Question: I'm using a few functions like
'''
ICollection<ICache> caches = new HashSet<ICache>();
ICollection<T> Matches<T>(string dependentVariableName)
{
return caches
.Where(x => x.GetVariableName() == dependentVariableName)
.Where(x => typeof(T).IsAssignableFrom(x.GetType()))
.Select(x => (T) x)
.ToList();
}
'''
in my current class design. They work wonderfully from an architecture perspective--where I can arbitrarily add objects of various related types (in this case ICaches) and retrieve them as collections of concrete types.
An issue is that the framework here is a scientific package, and these sorts of functions lie on very hot code paths that are getting called thousands of times over a few minute period. The result:

and functions like the above are the main consumers of the COMDelegate::DelegateConstruct.
As you can see from the relative distribution of the sample %, this isn't a deal breaker, but it would be fantastic to reduce the overhead a bit!
Thanks in advance.
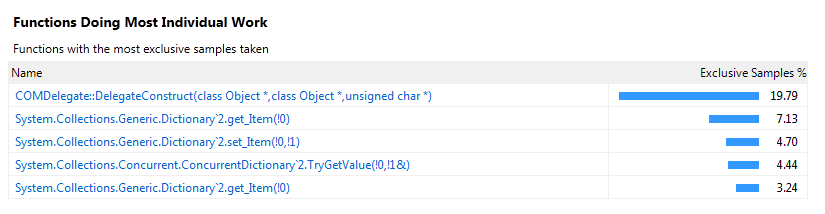
Answer: 1) i dont see how the code you posted it related to the performance data... the functions listed dont look like they are called from this code at all. so really i can't answer your question except to say that maybe you are interpreting he performance report wrong.
2) don't call .ToList at the end... just return the IEnumerable. that will help performance. only do ToList when you really do need a list that you can later add/remove/sort things in.
3) i dont have enough context but it seems this method could be eliminated by making use of the 'dynamic' keyword